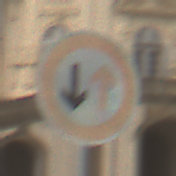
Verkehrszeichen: VorrangDesGegenverkehrs
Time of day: MorningAfternoon
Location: Outdoor (Suburban)
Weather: Overcast
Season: NotSpecified
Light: Natural